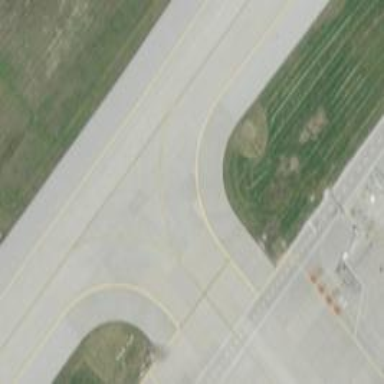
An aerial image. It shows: Image of taxiway at airport.